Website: slack
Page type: billing-address
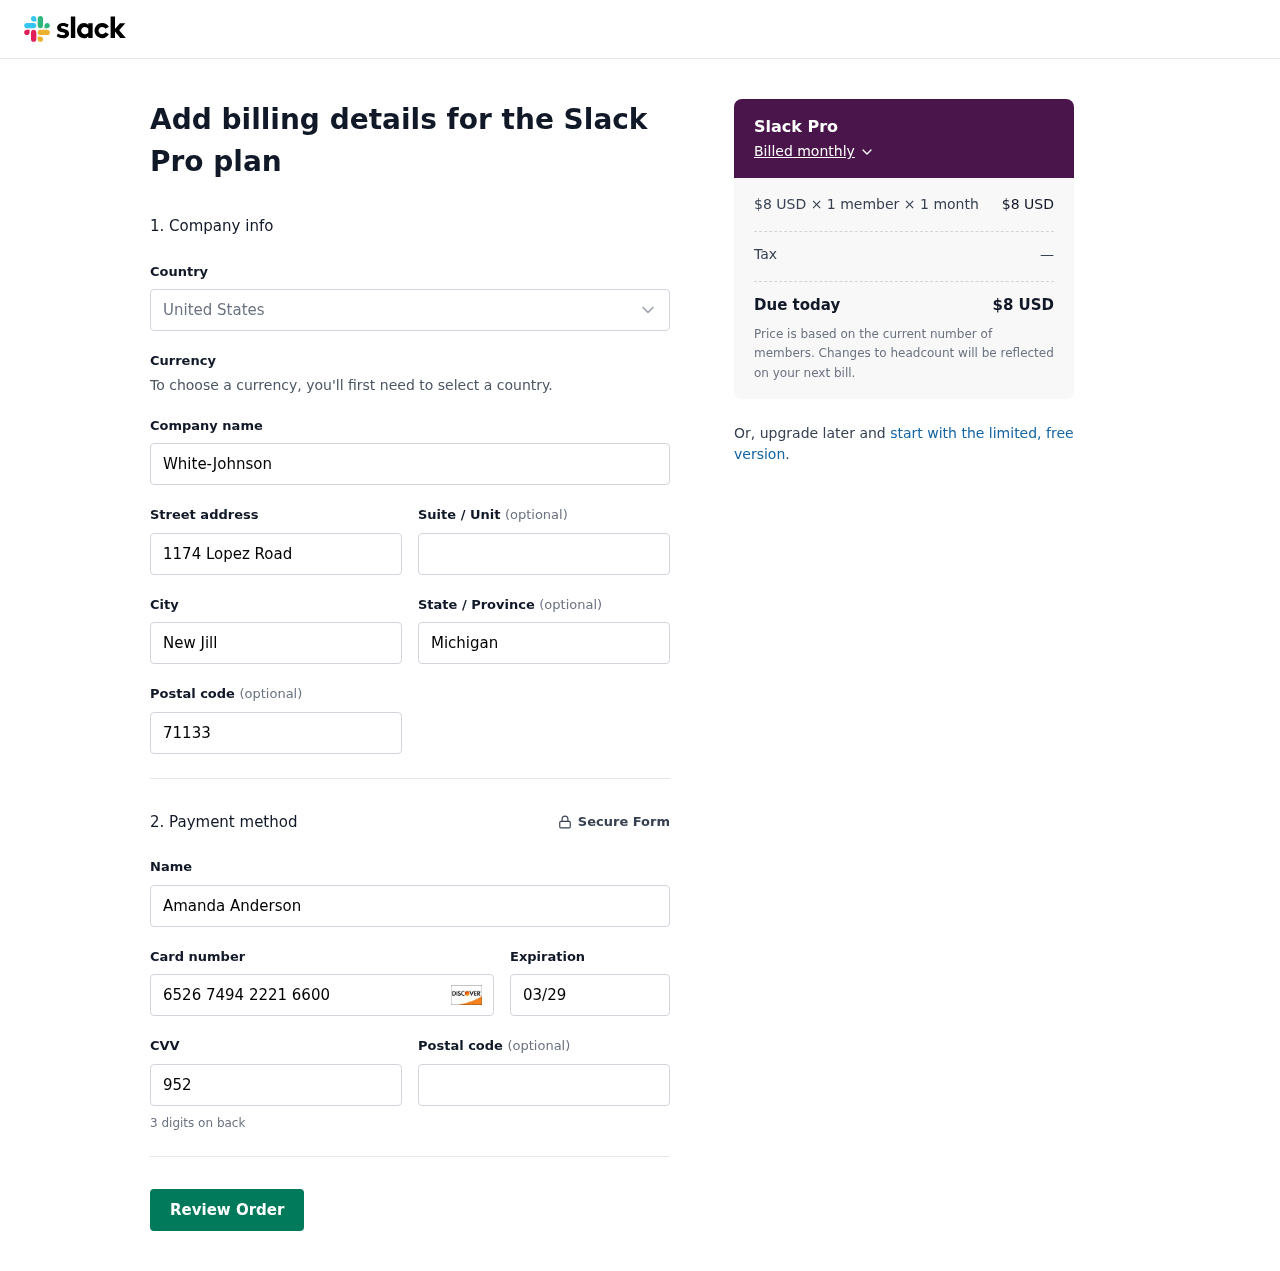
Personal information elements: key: PII_CARD_CVV
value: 952
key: PII_CARD_EXPIRY
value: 03/29
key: PII_CARD_NUMBER
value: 6526 7494 2221 6600
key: PII_CITY
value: New Jill
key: PII_COMPANY
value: White-Johnson
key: PII_COUNTRY
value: United States
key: PII_FULLNAME
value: Amanda Anderson
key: PII_POSTCODE
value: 71133
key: PII_STATE
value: Michigan
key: PII_STREET
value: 1174 Lopez Road
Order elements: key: ORDER_PLAN_PRICE
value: $8 USD
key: ORDER_NUM_MEMBERS
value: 1 member
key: ORDER_NUM_MONTHS
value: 1 month
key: ORDER_SUBTOTAL
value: $8 USD
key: ORDER_TAX
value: —
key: ORDER_TOTAL
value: $8 USD